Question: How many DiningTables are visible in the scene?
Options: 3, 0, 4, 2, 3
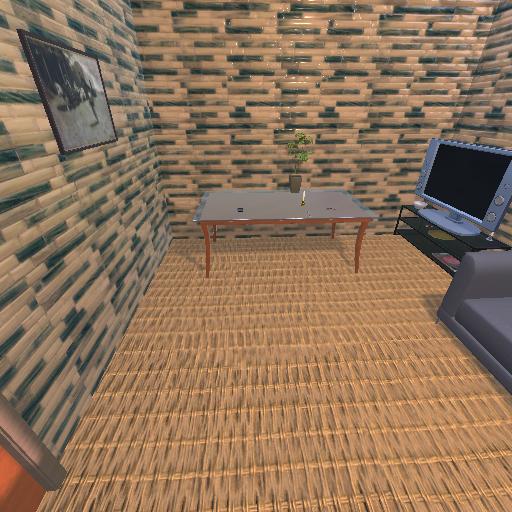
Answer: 3